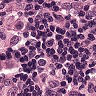
Metastatic tissue present: yes